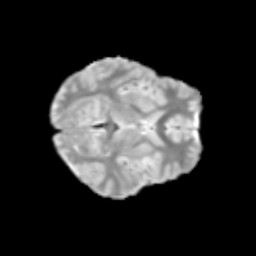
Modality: T2w
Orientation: axial
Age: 10
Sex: female
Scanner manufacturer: siemens
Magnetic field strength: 3 T
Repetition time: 3.8 s
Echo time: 0.07 s